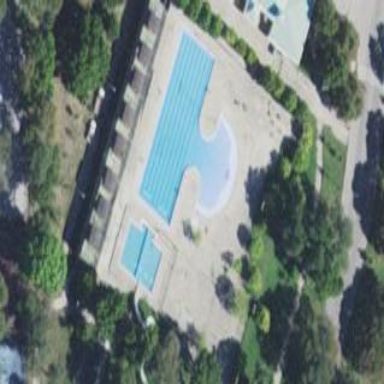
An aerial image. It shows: Swimming pool within leisure land area designed for swimming activities.